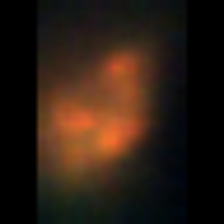
Taxon: Unknown_detritus
Group: Unknown